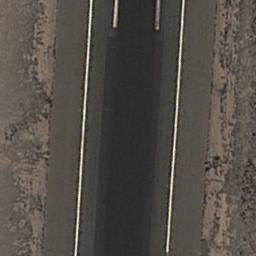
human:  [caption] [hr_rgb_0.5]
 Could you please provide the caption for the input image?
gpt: The runway is on the bare land .

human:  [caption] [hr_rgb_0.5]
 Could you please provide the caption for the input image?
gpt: Next to the runway is a large patch of brown bare land with white short and thick markings on the runway .

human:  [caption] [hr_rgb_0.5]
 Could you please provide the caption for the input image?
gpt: The runway is surrounded by grass .

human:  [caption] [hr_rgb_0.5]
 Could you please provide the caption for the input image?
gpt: The runway goes through the clearing .

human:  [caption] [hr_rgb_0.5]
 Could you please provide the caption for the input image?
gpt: There are brown bare land beside the runway .